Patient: sex M, age 81
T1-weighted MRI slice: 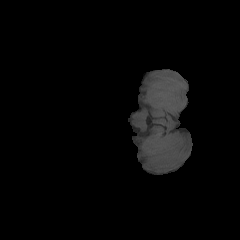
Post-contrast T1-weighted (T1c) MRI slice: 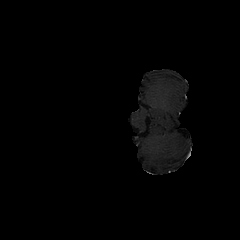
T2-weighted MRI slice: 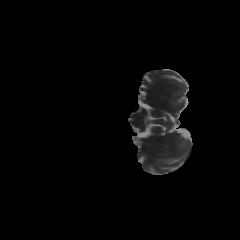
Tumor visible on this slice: no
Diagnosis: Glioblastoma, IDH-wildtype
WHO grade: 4